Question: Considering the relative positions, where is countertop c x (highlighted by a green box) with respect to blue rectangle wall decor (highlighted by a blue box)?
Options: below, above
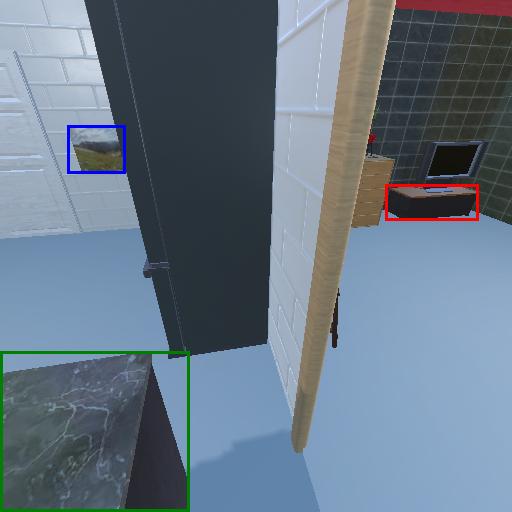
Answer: below